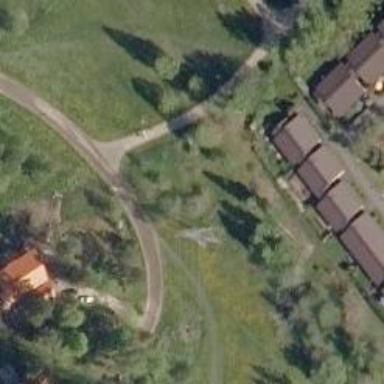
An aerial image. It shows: Path.